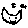
Label: cat